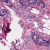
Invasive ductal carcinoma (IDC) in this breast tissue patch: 0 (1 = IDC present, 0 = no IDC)